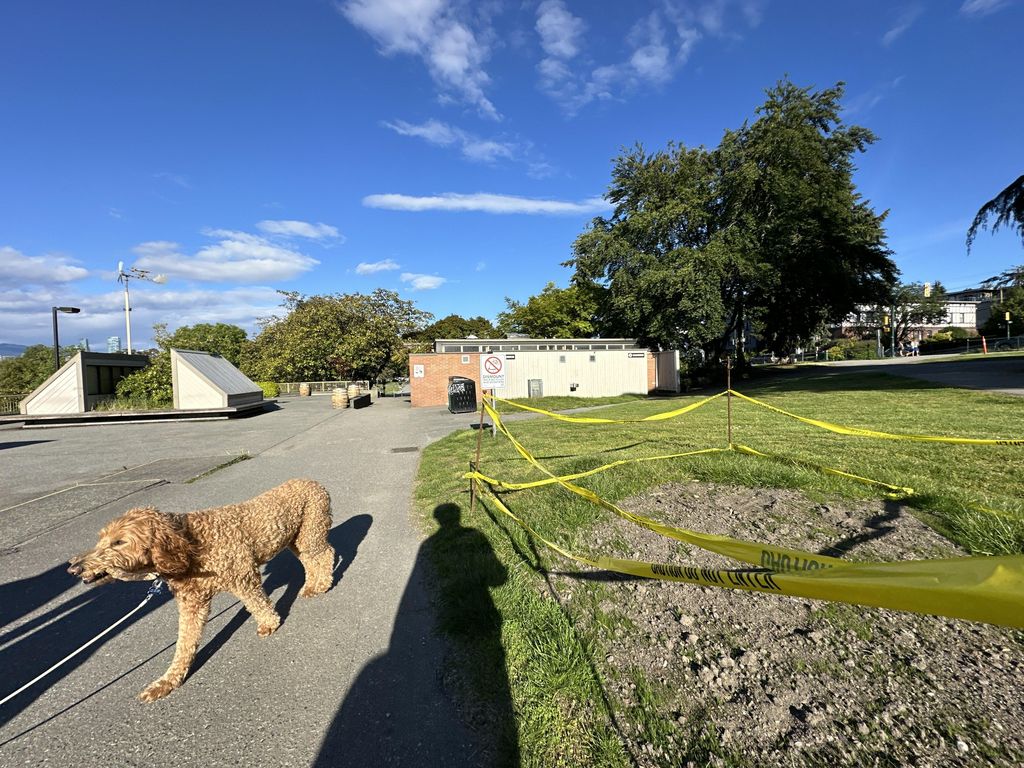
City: vancouver